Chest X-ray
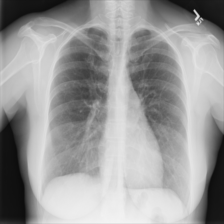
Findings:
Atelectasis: negative
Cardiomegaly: negative
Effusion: negative
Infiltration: negative
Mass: negative
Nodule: negative
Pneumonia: negative
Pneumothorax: negative
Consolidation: negative
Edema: negative
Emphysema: negative
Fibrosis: negative
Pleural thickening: negative
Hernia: negative